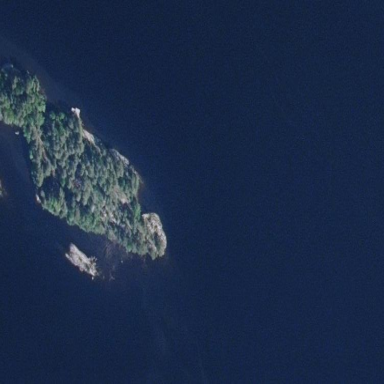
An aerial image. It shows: Islet.